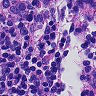
Metastatic tissue present: yes